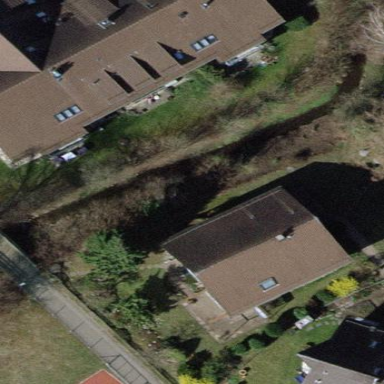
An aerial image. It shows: Detached building.